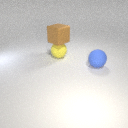
large yellow rubber sphere below large brown rubber cube